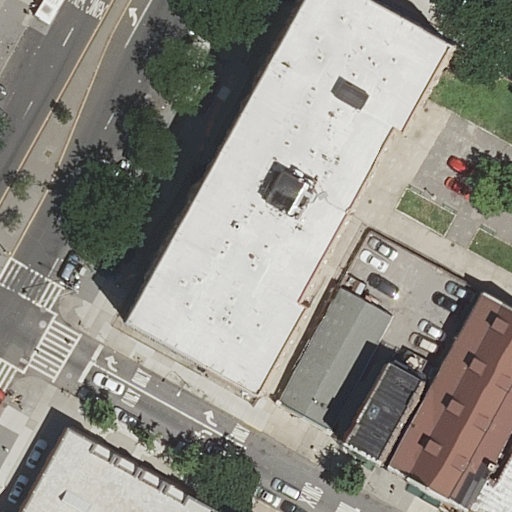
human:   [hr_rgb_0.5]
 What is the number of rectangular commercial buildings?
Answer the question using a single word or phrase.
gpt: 1

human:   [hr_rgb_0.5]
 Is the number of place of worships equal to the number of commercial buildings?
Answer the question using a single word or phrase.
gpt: yes

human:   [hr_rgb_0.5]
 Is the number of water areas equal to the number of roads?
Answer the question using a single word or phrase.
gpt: no

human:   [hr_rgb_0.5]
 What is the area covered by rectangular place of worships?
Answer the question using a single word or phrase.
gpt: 0m2

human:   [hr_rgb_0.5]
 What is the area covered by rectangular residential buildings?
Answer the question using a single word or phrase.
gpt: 554m2

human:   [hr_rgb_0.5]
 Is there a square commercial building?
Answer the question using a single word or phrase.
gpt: no

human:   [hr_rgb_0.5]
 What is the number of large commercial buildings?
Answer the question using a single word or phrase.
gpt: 1

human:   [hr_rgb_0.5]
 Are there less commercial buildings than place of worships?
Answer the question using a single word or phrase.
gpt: no

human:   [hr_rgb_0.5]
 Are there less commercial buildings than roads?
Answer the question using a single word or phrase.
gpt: yes

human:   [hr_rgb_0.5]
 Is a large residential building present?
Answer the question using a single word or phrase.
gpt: yes

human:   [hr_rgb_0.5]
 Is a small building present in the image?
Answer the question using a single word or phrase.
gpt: yes

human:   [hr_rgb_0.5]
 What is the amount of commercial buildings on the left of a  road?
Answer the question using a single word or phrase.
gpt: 0

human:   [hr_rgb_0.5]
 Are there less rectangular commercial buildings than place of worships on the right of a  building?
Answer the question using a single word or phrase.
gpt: no

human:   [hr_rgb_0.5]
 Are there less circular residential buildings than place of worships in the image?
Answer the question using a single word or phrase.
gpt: yes

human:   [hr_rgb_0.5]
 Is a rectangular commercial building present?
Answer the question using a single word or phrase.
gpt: yes

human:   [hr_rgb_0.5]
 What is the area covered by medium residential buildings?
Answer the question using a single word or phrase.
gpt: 531m2

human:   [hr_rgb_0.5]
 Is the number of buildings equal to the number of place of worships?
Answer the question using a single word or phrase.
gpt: no

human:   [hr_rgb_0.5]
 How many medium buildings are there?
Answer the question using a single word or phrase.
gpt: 2

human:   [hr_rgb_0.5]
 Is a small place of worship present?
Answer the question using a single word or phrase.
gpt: yes

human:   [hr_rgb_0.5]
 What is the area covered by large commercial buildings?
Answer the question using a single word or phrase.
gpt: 2180m2

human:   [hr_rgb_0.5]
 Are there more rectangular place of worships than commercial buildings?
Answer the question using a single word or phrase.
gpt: no

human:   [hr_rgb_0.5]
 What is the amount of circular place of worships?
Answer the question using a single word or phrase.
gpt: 0

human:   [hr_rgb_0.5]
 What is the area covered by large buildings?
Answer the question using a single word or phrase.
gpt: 7674m2

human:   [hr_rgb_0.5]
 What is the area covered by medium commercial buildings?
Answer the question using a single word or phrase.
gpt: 0m2

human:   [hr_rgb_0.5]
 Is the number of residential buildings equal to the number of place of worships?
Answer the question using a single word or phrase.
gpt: no

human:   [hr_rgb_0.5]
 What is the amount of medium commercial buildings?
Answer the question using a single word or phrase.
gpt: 0

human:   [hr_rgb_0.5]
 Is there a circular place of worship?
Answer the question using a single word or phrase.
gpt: no

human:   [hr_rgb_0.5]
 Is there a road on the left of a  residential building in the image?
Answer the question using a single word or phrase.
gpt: yes

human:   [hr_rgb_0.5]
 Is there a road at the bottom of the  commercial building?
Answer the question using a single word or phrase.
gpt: no

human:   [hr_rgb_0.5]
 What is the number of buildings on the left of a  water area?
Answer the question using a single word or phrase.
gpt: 0

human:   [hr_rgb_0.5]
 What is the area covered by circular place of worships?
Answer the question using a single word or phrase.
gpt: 0m2

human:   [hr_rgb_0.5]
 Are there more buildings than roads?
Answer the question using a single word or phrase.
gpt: yes

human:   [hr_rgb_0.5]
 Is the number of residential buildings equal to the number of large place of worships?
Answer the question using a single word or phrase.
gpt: no

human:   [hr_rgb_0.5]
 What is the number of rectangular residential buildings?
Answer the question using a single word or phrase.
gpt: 4

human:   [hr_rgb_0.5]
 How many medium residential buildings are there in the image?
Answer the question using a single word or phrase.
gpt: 2

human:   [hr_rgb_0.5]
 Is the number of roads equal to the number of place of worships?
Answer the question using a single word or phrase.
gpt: no